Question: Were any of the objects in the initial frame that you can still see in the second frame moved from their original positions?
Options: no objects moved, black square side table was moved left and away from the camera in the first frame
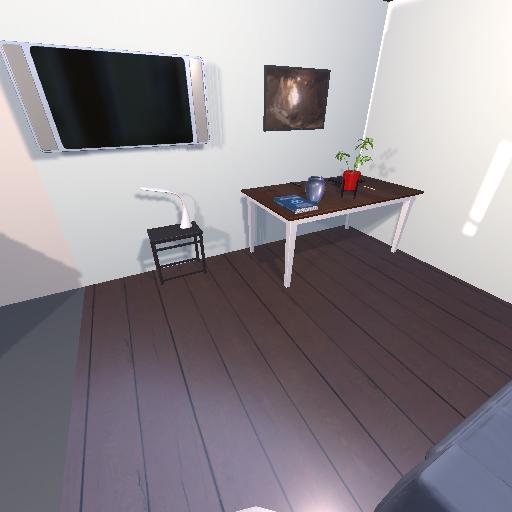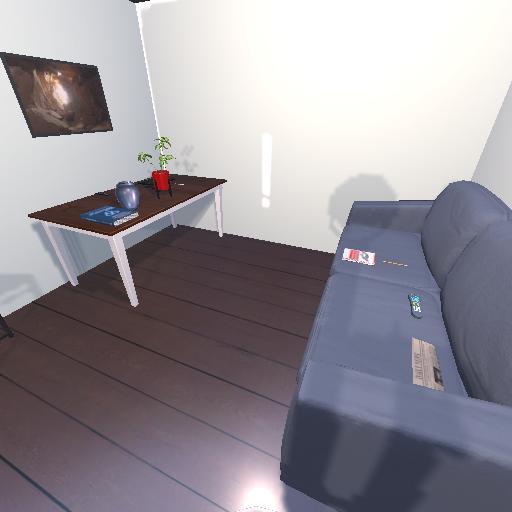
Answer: no objects moved